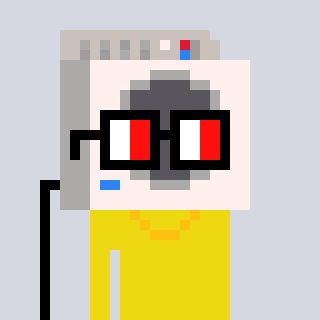
a pixel art character with square glasses with black frames and red eyes, a washing machine-shaped head and a yellow-colored body on a cool background